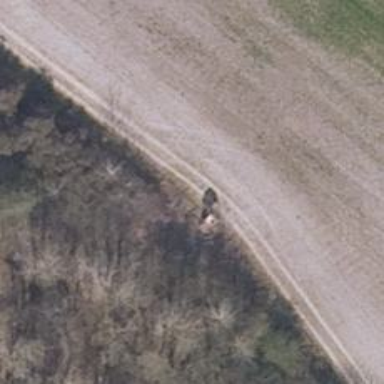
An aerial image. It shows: Hunting stand.